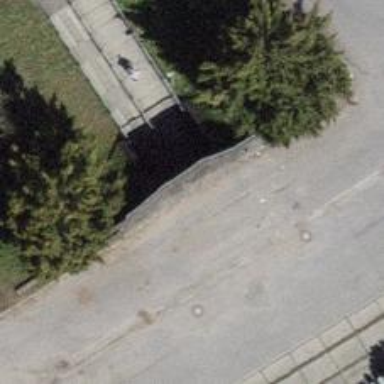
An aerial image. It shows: Asphalt steps along the road.